Question: When I add the preview, my code becomes hidden like the picture.

I know that there is a shortcut to solve this but I do not remember which one. (I am on Mac).
I expect to have the shortcut in order to wrap the code.
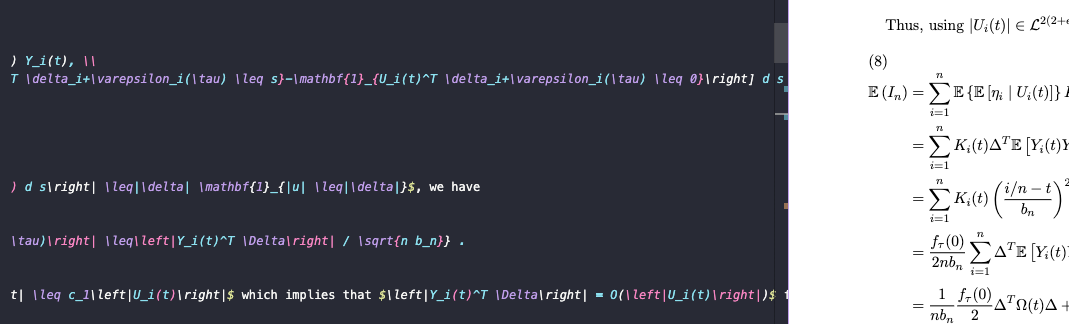
Answer: It looks like you want to turn soft wrap on, which you can do with +, or by using the 'View: Toggle Word Wrap' command.